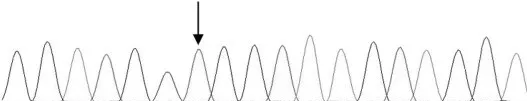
VPS13B Intron38 c.6940+1G > T heterozygous mutation in case 1, carried by the mother, but not detected by the father.
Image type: chart (chart)